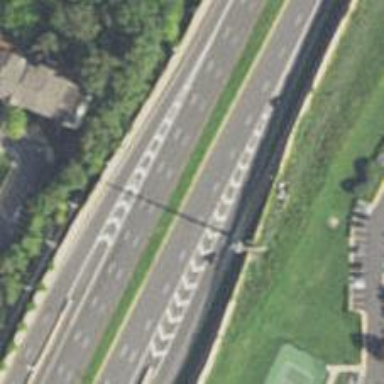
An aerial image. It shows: Trunk link road with asphalt surface.